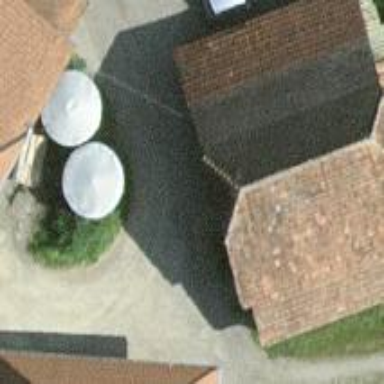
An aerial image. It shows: Rural barn.